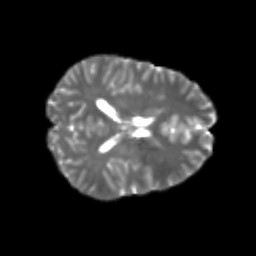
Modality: T2w
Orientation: axial
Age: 21
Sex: male
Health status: healthy
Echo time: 0.074 s